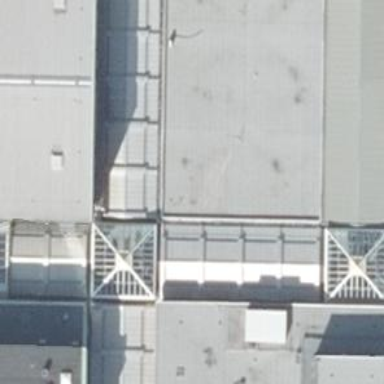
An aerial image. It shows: Clothing store.